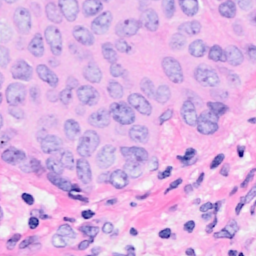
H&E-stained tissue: Breast